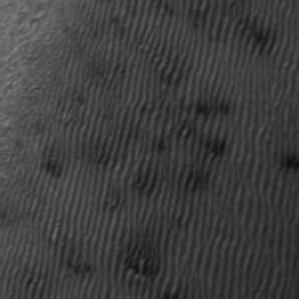
Label: frost